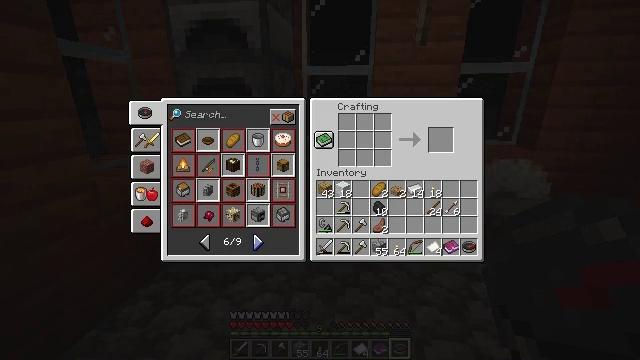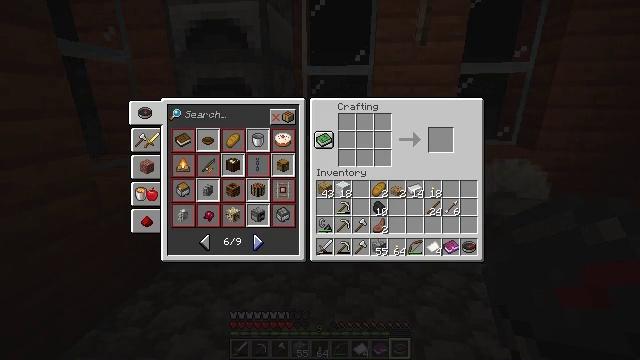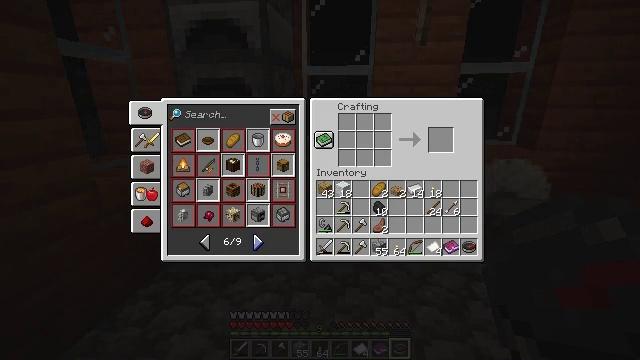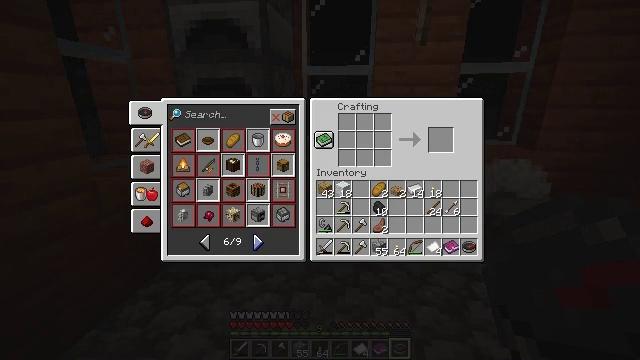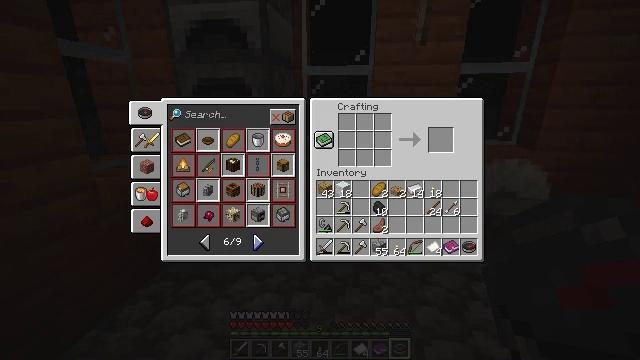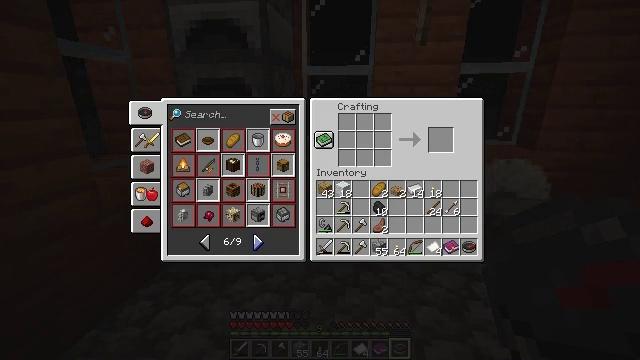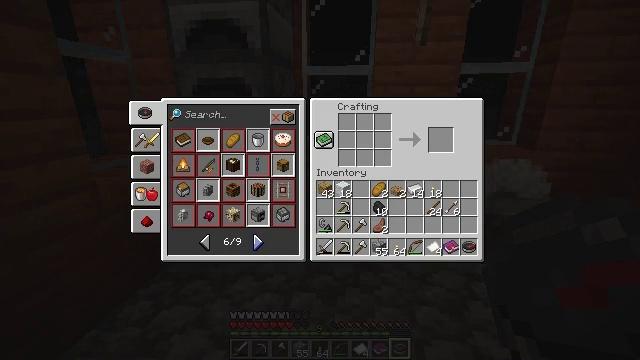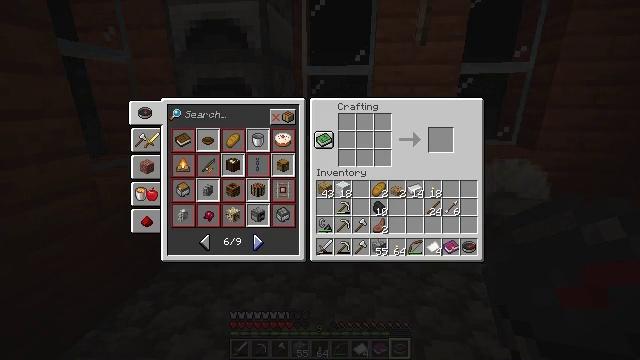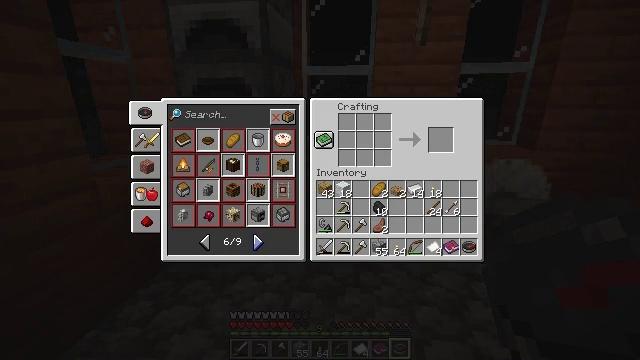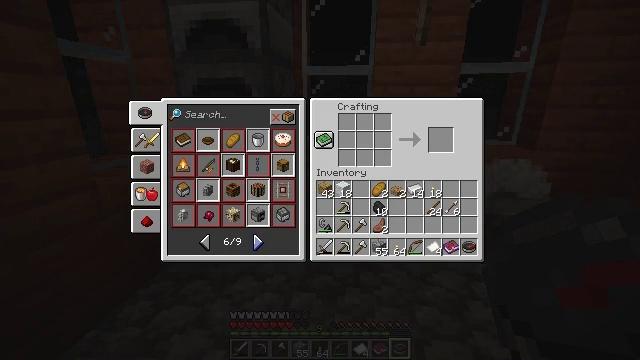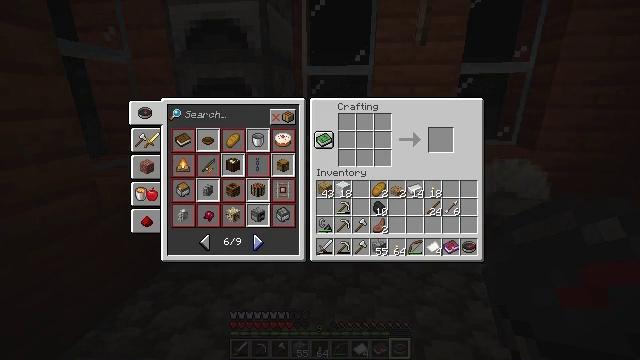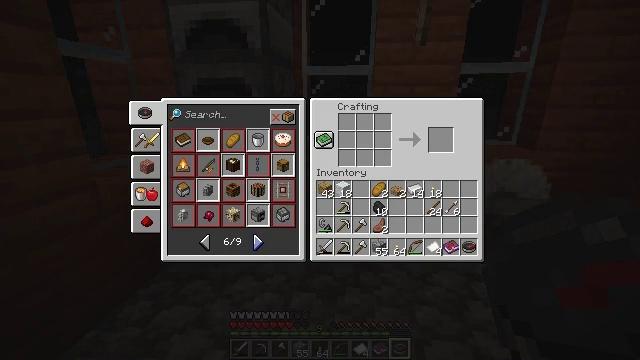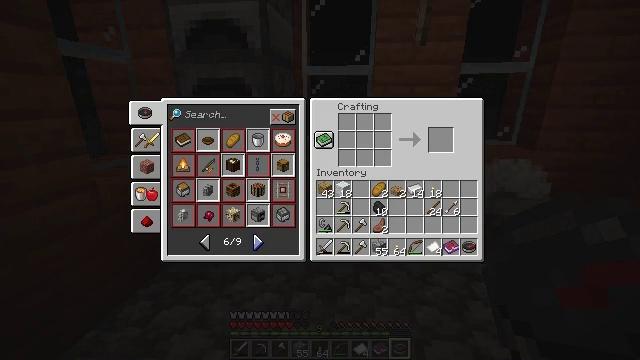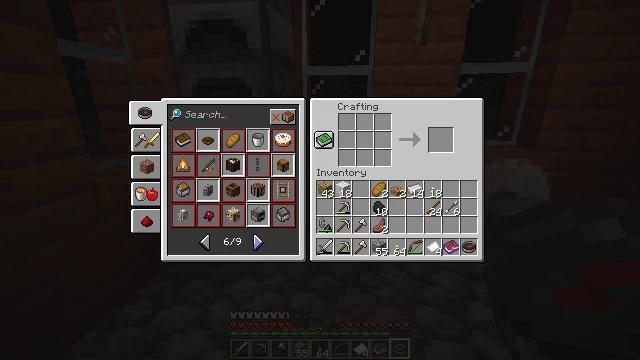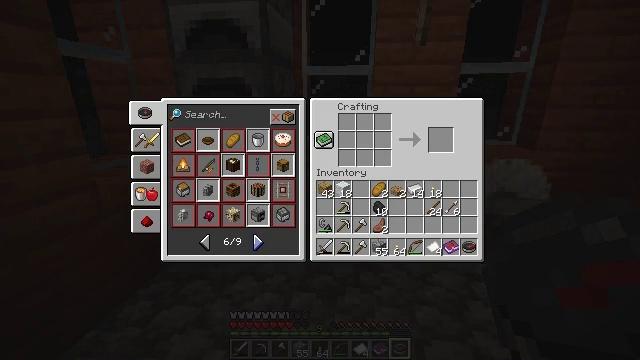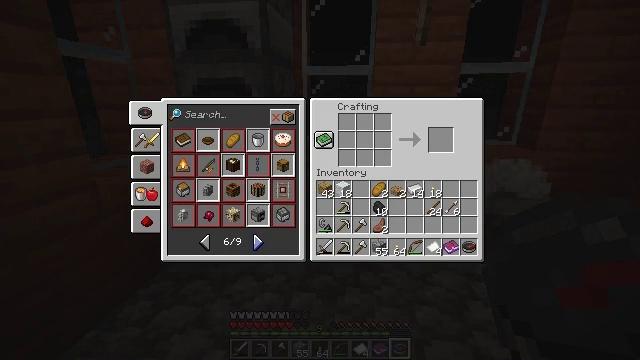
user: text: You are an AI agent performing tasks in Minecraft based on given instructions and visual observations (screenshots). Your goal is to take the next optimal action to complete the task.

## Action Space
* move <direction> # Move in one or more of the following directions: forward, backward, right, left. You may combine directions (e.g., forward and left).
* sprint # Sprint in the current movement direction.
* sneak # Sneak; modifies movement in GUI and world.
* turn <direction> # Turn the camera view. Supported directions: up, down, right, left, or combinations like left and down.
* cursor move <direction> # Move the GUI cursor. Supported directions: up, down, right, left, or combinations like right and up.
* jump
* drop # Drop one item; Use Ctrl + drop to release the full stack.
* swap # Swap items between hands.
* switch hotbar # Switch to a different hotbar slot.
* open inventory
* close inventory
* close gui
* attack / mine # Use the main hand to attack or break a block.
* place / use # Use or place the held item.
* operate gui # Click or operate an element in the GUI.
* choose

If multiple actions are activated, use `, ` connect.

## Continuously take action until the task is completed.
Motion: motion action
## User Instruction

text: In the crafting table, combine sticks around wool to create a painting.
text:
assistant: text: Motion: no_op
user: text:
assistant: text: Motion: no_op
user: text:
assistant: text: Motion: no_op
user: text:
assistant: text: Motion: no_op
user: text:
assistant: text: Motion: no_op
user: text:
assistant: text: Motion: no_op
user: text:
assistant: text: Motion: no_op
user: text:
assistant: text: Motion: no_op
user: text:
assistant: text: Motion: no_op
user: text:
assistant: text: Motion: no_op
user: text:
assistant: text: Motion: no_op
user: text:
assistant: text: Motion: no_op
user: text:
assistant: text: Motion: no_op
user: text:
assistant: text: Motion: no_op
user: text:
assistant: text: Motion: no_op
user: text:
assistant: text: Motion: no_op
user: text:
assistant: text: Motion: no_op
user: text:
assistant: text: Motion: attack / mine
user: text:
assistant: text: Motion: attack / mine
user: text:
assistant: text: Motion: attack / mine
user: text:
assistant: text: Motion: attack / mine
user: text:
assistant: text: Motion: no_op
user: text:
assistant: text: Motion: no_op
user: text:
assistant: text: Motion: no_op
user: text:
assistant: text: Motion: no_op
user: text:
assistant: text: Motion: no_op
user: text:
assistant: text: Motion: no_op
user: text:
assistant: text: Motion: no_op
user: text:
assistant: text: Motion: no_op
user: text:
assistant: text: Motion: no_op